Question: I was doing a college work parallelizing a code in C with OpenMP and then getting a runtime image with eztrace, converting and displaying on vite.
But it's not showing the idle time on threads.

My code obviously has an idle thanks to the use of static clause
'''
int prime_v2(int n)
{
int i;
int j;
int prime;
int total = 0;
#pragma omp parallel for schedule(static) private(j,prime) shared(total)
for (i = 2; i <= n; i++)
{
prime = 1;
for (j = 2; j < i; j++)
{
if (i % j == 0)
{
prime = 0;
break;
}
}
#pragma omp atomic
total = total + prime;
}
return total;
}
'''
As can be seen, as increases, increases the total number of inner loop iterations, requiring more time.
With the static division (for 4 threads for example), each thread gets a 'organized' range of iterations:
- - - -
That is, the thread 3 caught iterations that require more time. But this idleness is not shown in the vite. Why?
Here how I performed, converted and exibit the vite:
'''
eztrace -t omp ./programa
eztrace_convert -t PAJE /tmp/rafael_eztrace_log_rank_1
vite eztrace_output.trace
'''
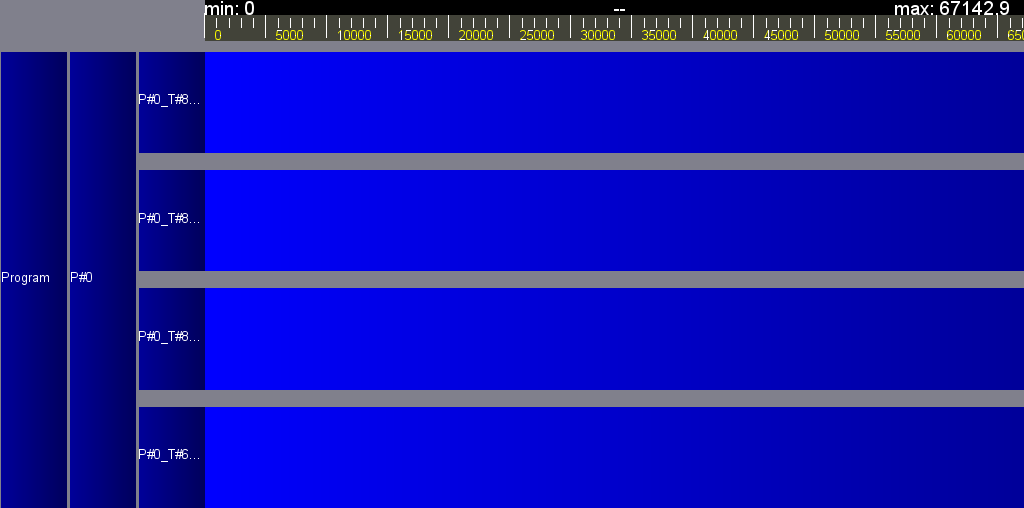
Answer: My problem was with the eztrace version of debian repository
I downloaded an older version and its worked fine. (some with the binary eztrace.old)